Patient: sex F, age 55
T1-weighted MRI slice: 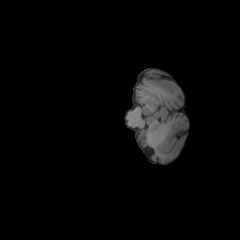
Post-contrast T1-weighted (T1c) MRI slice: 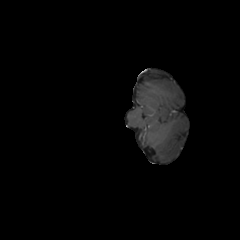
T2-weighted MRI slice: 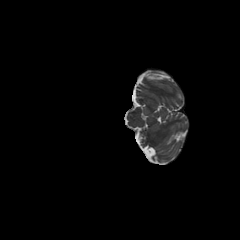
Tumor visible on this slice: no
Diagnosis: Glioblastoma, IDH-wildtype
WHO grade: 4